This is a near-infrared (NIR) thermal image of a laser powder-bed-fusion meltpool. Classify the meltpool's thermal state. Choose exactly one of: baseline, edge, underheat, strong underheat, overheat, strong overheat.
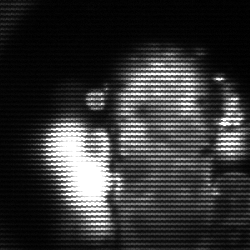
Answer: strong underheat